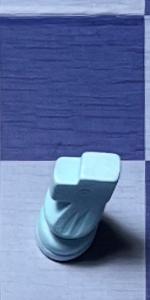
Label: Knight_White